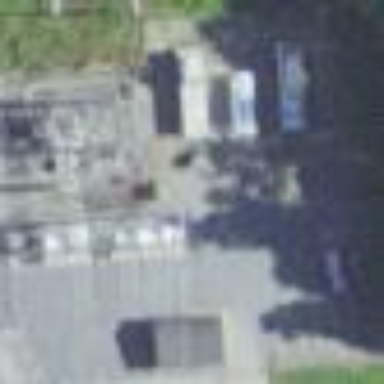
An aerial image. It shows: Distribution level power substation surrounded by fence.